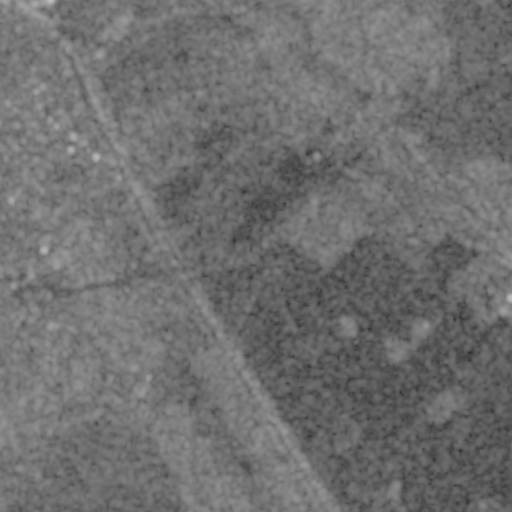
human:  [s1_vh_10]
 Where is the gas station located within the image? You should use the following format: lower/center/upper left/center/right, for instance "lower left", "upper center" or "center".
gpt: The gas station is located in the center left of the image.
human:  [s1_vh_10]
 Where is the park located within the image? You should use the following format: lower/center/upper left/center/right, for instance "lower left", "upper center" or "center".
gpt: The park is located in the upper left of the image.
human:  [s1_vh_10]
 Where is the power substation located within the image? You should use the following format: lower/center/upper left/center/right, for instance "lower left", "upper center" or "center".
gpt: The power substation is located in the center left of the image.
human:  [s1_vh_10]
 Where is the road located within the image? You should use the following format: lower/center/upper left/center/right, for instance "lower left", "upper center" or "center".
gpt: There is no road in the image.

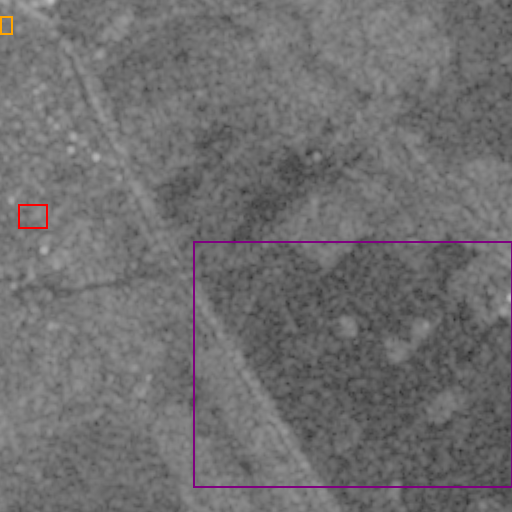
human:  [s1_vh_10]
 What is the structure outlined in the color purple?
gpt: The structure outlined in purple is a crop field.
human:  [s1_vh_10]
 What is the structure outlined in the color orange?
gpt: The structure outlined in orange is a park.
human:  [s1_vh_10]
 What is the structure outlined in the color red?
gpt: The structure outlined in red is a power substation.
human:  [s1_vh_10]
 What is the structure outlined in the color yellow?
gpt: There is no yellow outline.